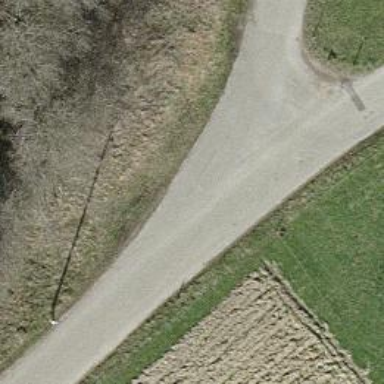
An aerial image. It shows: Unclassified road.